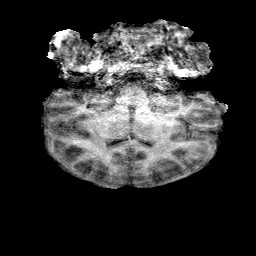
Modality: T1w
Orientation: sagittal
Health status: healthy